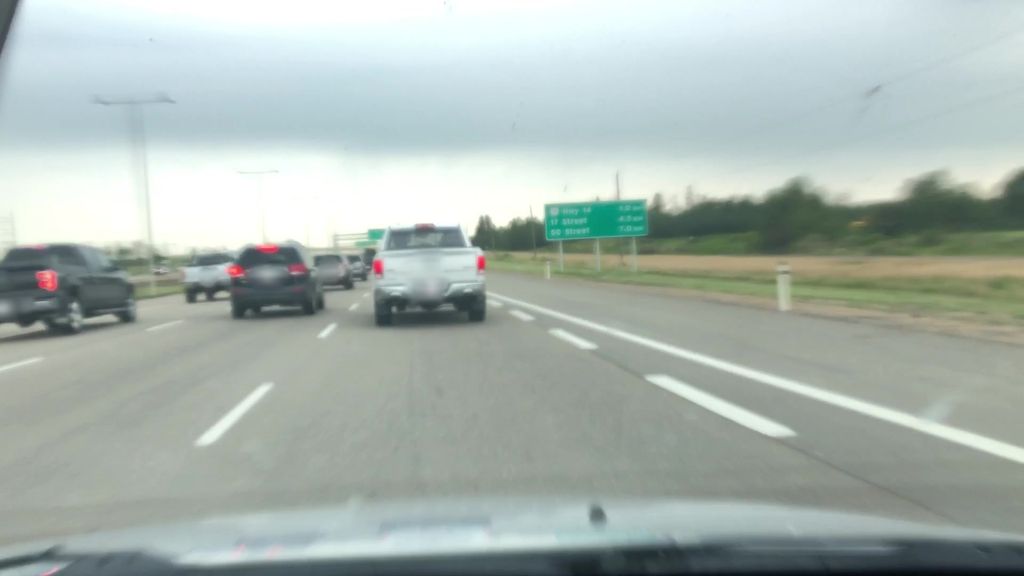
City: edmonton